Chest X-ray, PA view. Patient: 25 years old, sex F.
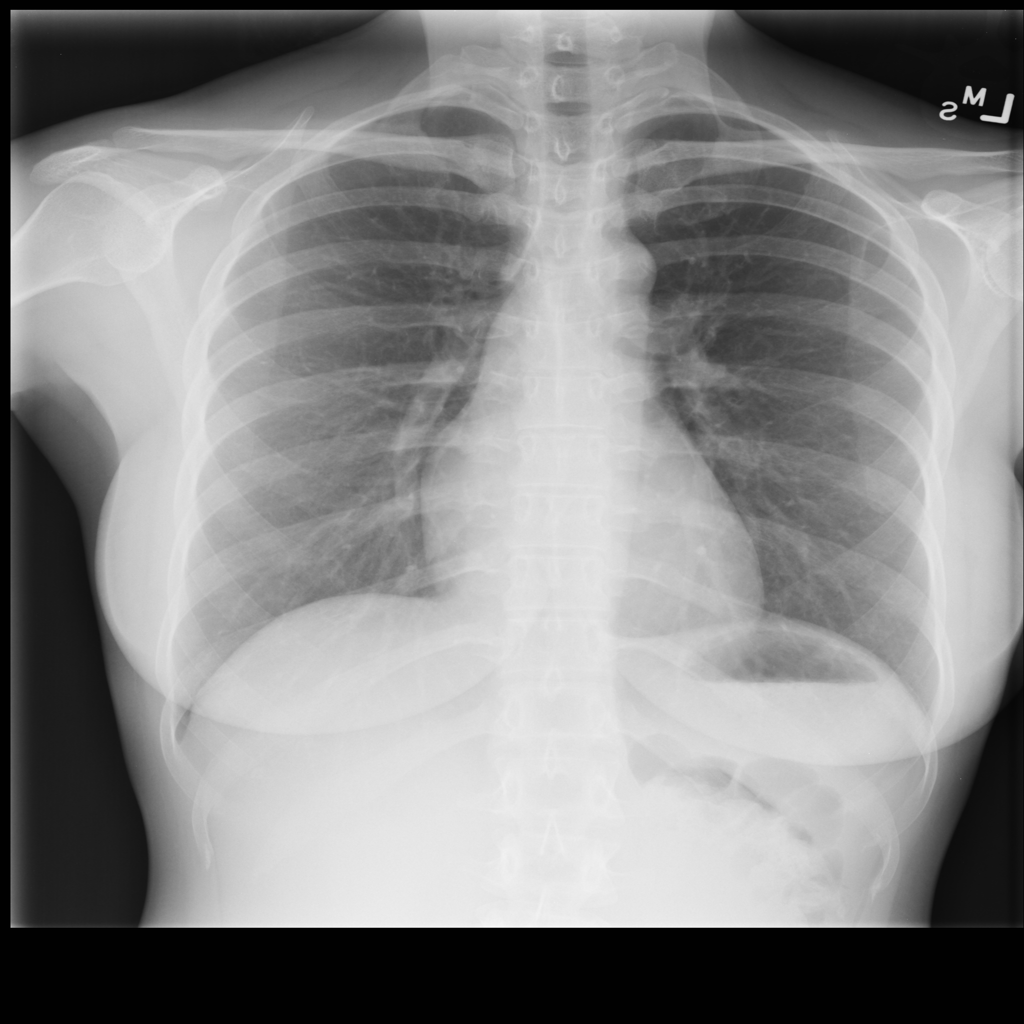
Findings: No Finding